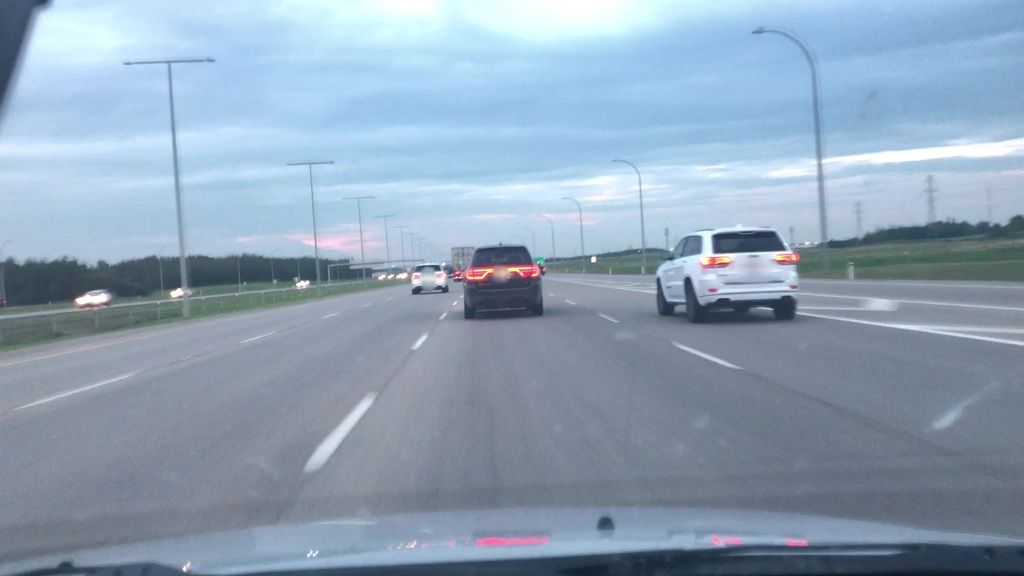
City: edmonton